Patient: sex F, age 51
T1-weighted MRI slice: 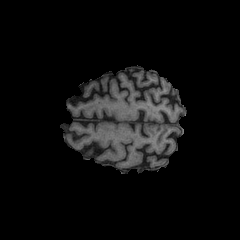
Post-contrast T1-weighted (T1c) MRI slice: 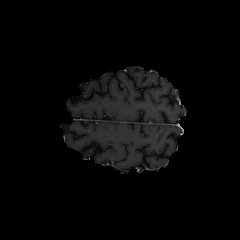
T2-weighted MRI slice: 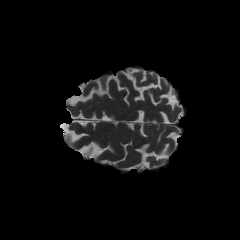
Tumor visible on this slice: no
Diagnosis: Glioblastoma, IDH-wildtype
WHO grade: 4